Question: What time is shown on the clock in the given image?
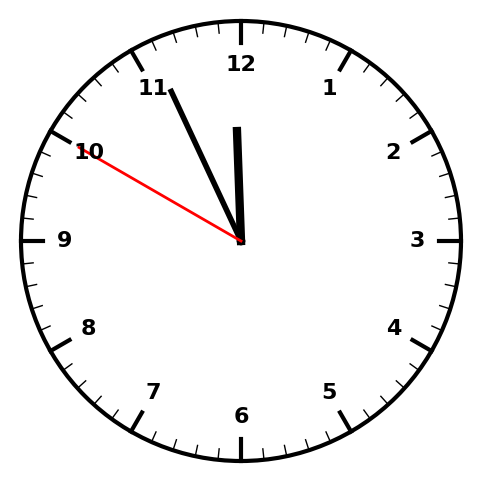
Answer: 11:55:50